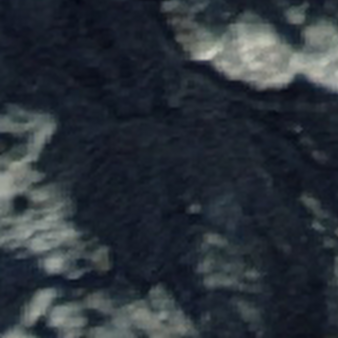
Label: other